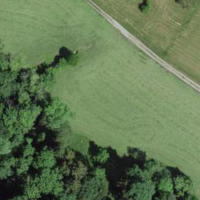
EUNIS habitat code: 24
Species observed at this site:
Aruncus dioicus
Melica nutans